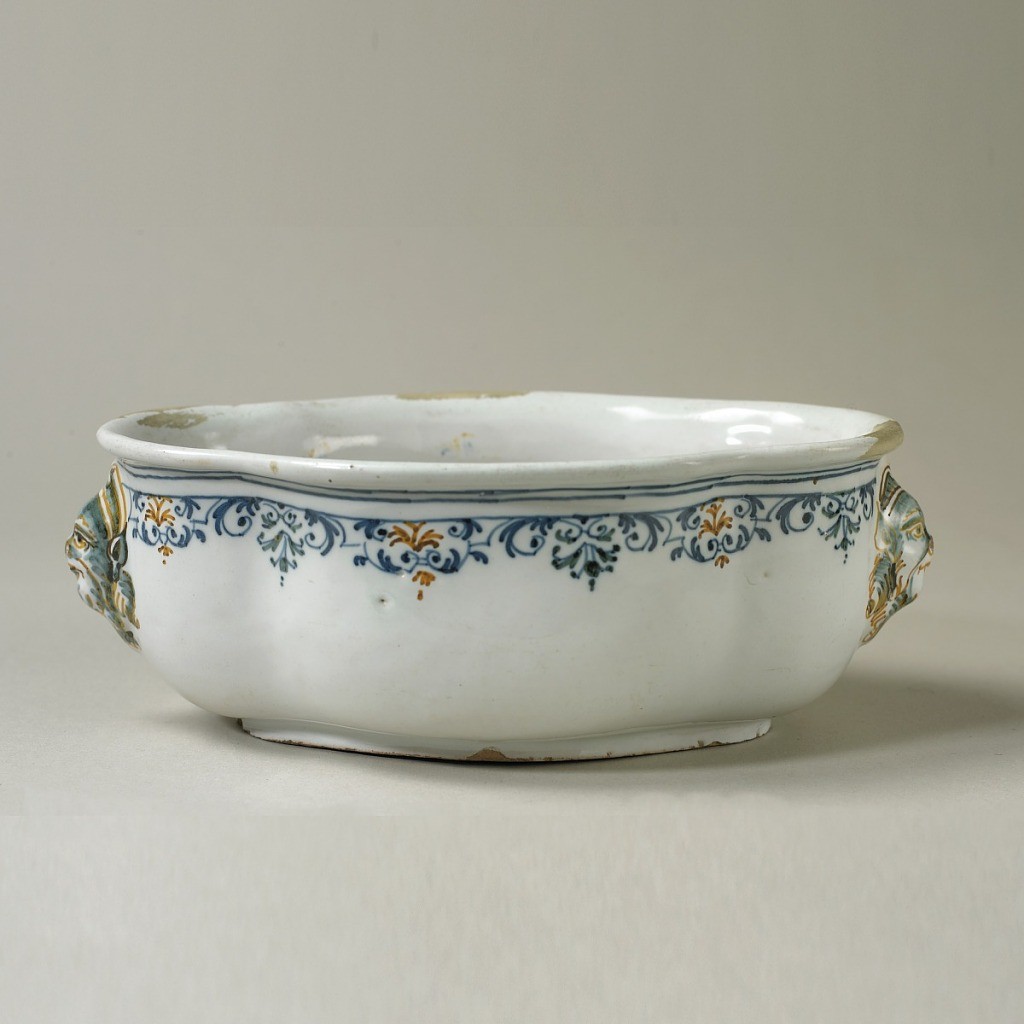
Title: Jardiniere
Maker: Olérys-Laugier Factory, France, founded 1738
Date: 1760s–80s
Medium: Tin-glazed earthenware
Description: Lobed oval form with mascaron and blue and ochre decoration at rim.